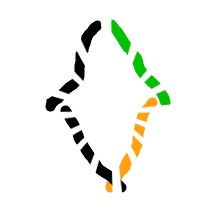
Shape: rhombus